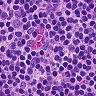
Metastatic tissue present: no